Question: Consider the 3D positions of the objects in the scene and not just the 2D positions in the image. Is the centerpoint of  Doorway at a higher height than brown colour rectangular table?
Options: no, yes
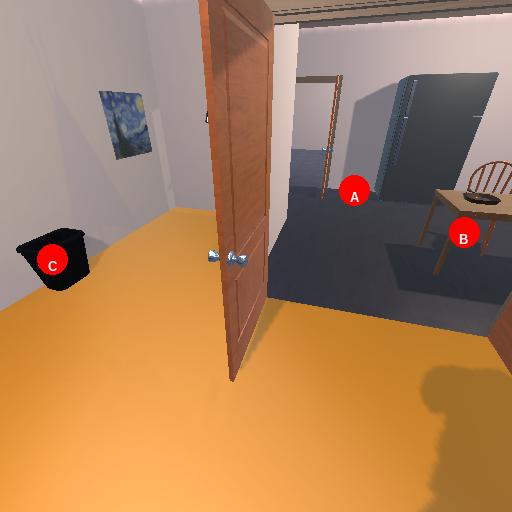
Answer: no